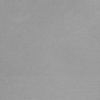
Label: dusty